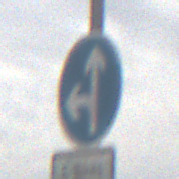
Verkehrszeichen: VorgeschriebeneFahrtrichtungGeradeausOderLinks
Zusatzzeichen unten: BesondereFahrzeugeUndTransportgueter13
Umgebung: Outdoor, Nature
Tageszeit: Midday
Wetter: PartlyCloudy
Licht: Natural
Jahreszeit: NotSpecified
Kontrast: MediumContrast